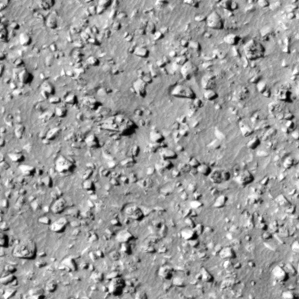
Label: non_frost